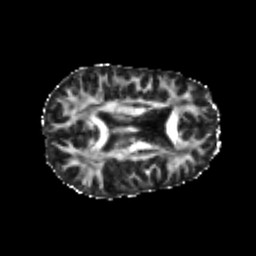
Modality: FA
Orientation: axial
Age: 21
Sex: female
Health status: healthy
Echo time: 0.074 s